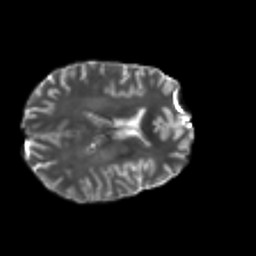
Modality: T2w
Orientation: axial
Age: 31
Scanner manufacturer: philips
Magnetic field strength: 3 T
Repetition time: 8.6 s
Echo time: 0.127 s